Interaction volume radius: 10 \u00c5
Interaction volume height: 20 \u00c5
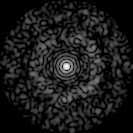
Disorder parameter: 0.8507